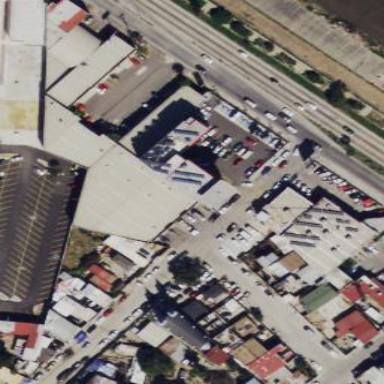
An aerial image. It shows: Commercial building.